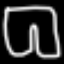
Label: pants